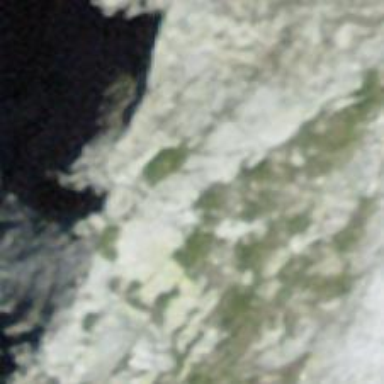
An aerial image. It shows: Cliff in nature.